Question: I am supporting a web application. In that, there are two tables - TaxCode and TaxRate. TaxCode has 1 to many relationship with TaxRate.
The UI has a ListView with LayoutTemplate, ItemTemplate and EditTemplate to show TaxCode. When the users selects a tax code in EditTemplate it shows a CutomGridView that allows the user to create or edit tax rates for that particular tax code. This CustomGridView has 3 rows each has 4 template fields as shown below.
'''
<asp:TemplateField HeaderStyle-CssClass="highlightTitlebar" HeaderStyle-Width="5%" HeaderStyle-Height="30px">
<HeaderTemplate>
<custom:CustomImageButton ID="imgAdd" runat="server" ImageUrl="image/add_round.gif" OnClick="imgAddTaxRateDetail_Click" CausesValidation="False"/>
</HeaderTemplate>
<ItemTemplate>
<custom:CustomImageButton ID="imgEdit" runat="server" ImageUrl="image/edit.gif" CommandName="Edit" />
</ItemTemplate>
<EditItemTemplate>
<asp:ImageButton ID="imgUpdate" runat="server" ImageUrl="image/update.gif" CommandName="Update" />
<asp:HiddenField runat="server" ID="hfId" Value='<%# Bind("Id") %>' />
</EditItemTemplate>
<FooterTemplate>
<asp:ImageButton ID="imgInsert" runat="server" ImageUrl="image/insert.gif" CommandName="Insert" OnClick="imgInsert_Click" />
</FooterTemplate>
'''
Each row in the CustomGridView is a template field. In, below image EffectiveOn section is CustomGridView,

When I try to save TaxRate with proper EffectiveOn and Rate, it throws "Insert can only be called on an insert item. Ensure only the InsertTemplate has a button with CommandName=Insert." error as the ListView doesn't have InsertTemplate. But the record gets inserted into the DB.
Please let me know if there is any way to resolve this issue?
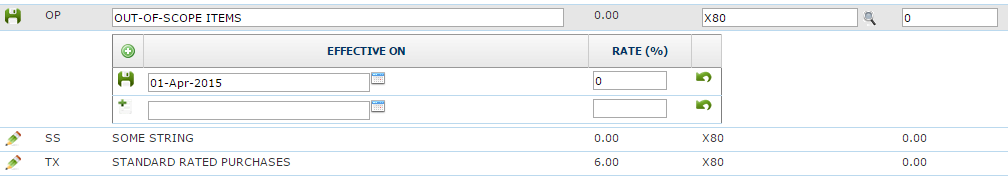
Answer: The error is self explanatory.
Take a look at this: <URL>
So you can do either of these things.
1. Create an InsertItemplate and insert using the ItemInserted event of the listview
2. Change the CommandName to CommandName="InsertData" and catch that event on the ItemCommand